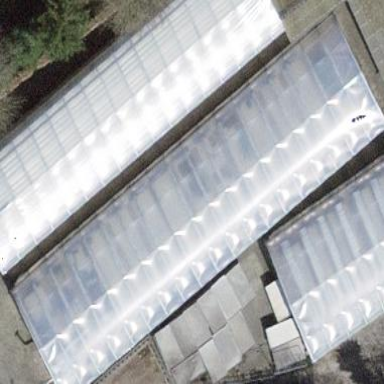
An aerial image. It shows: Glasshouse.